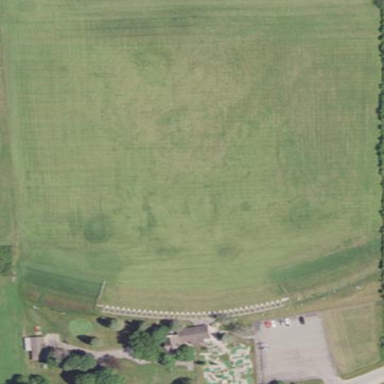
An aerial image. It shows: Driving range for golf on grass.